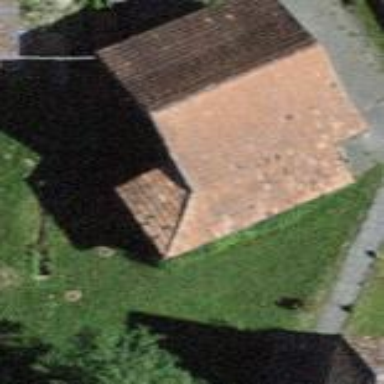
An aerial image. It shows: Rural barn.